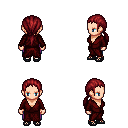
a pixel art fantasy rpg character, female body template, human, light skin, red robe, magenta pants, brunette ponytail hairstyle, ghillies, four views (front, back, left, right), 2x2 character sprite sheet, small pixel art, hard edges, no anti-aliasing